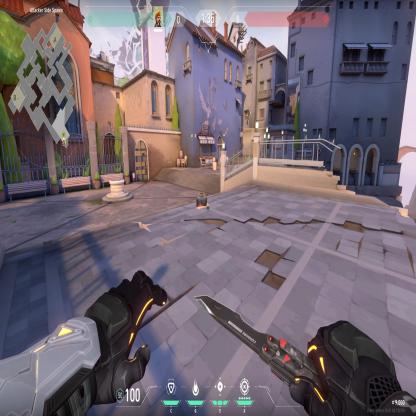
Label: dropped spike